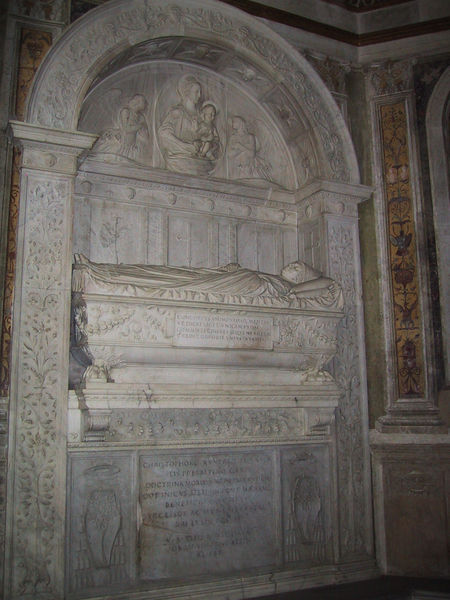
Titel: Grabmal für Kardinal Cristoforo della Rovere mit Relief der Muttergottes
Künstler: Andrea Bregno
Standort: Rom, S. Maria del Popolo (EU - I - Latium)
Schlagwörter: flügel, weiß, frau, marmor, pfeiler, malerei, stein, tod, tot, kirche, kind, mutter, engel, ranken, schrift, ruhe, liegen, bogen, bischof, kissen, inschrift, ornamente, steinmetz, rüschen, foto, dom, beten, girlanden, pfarrer, gruft, sarg, grab, jesus, heilige, fresko, niesche, heilig, maria, madonna, schrein, krypta, maerei, kruft